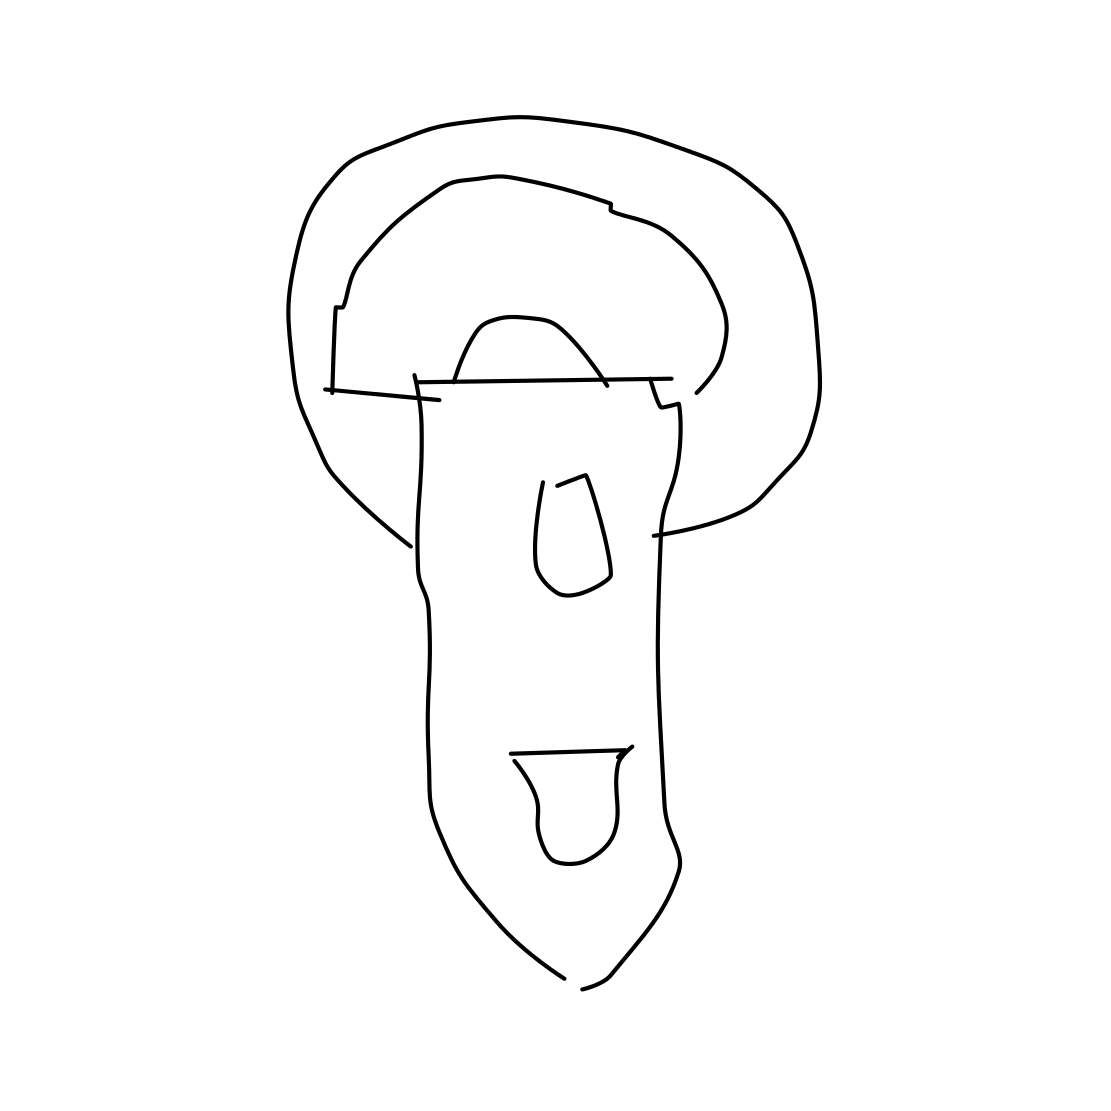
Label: parking meter